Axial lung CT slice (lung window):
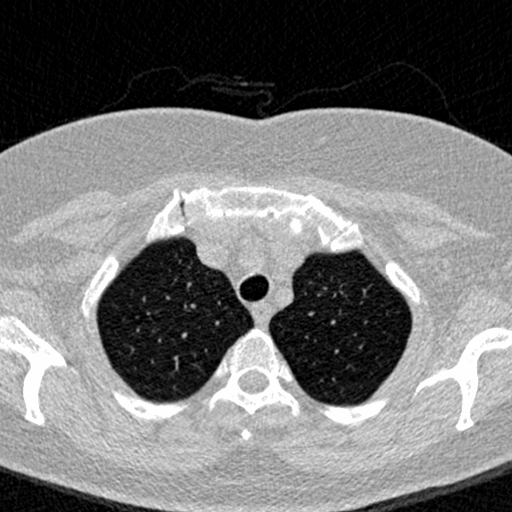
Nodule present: no